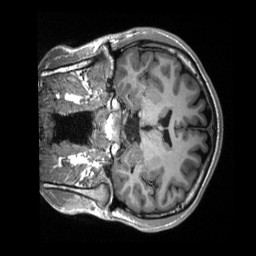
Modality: T1w
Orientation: coronal
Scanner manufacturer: siemens
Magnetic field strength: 3 T
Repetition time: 2.3 s
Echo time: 0.00232 s